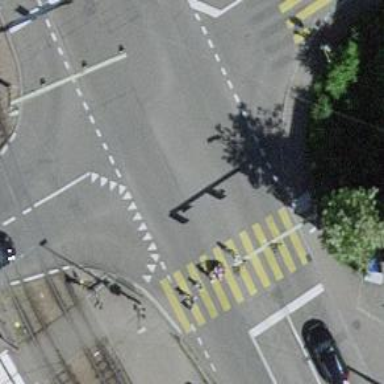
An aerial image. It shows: Road with traffic signals at crossing.